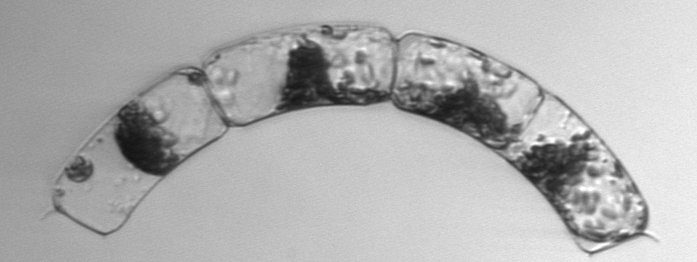
Label: Guinardia_striata